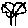
Label: tree